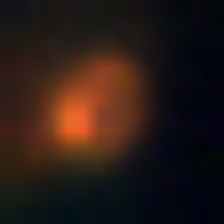
Taxon: NanoPlankton
Group: Other